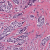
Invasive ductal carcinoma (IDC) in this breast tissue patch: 1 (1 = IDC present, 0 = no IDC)